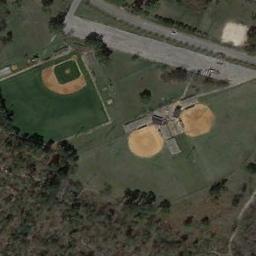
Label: baseball_diamond